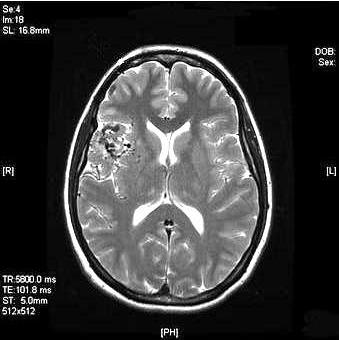
Label: notumor